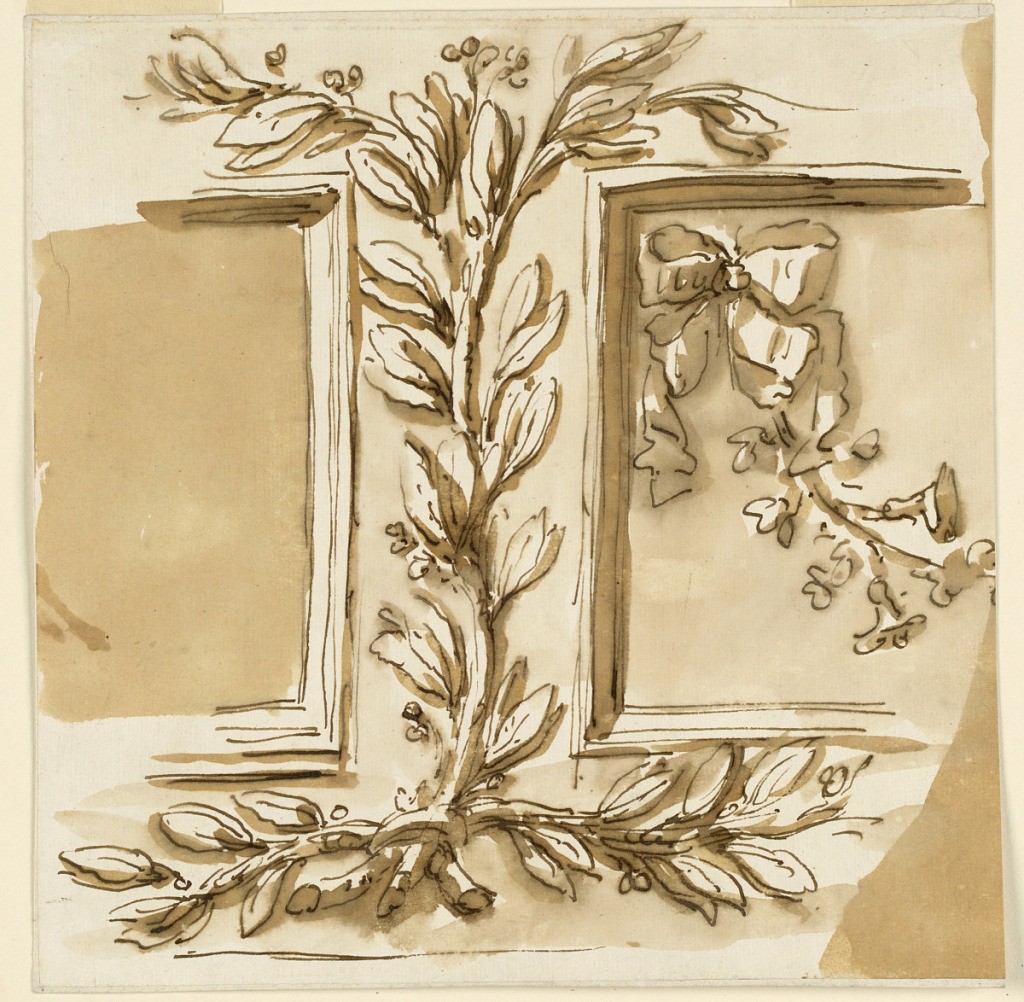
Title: Dado
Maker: Giuseppe Barberi, Italian, 1746–1809
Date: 1746–1809
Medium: Pen and brown ink, brush and brown wash on off-white laid paper, lined
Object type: Drawing
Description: Dado.